Question: I put this a key and value into the datastore with the following command
'''
data = MyData(db_token=request_token, db_secret=request_secret)
data.put()
'''
It looks like this in the datastore

What would be the simplest way of retrieving db_secret if I know db_token? Ie
'''
retreived_secret = db.somecommand(foo)
returns bar
'''
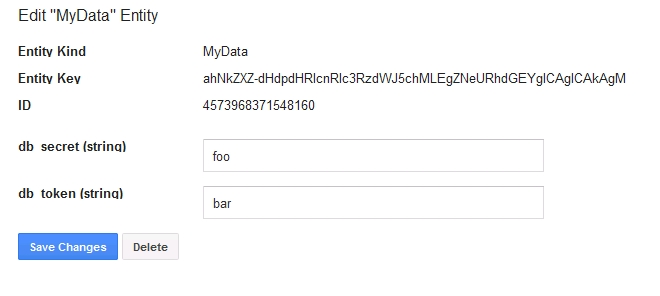
Answer: If db_token is unique, you can use it as a key
Save
'''
data = MyData(key_name=request_token, db_secret=request_secret)
data.put()
'''
Fetch
'''
data = MyData.get_by_key_name(request_token)
'''